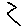
Label: zigzag